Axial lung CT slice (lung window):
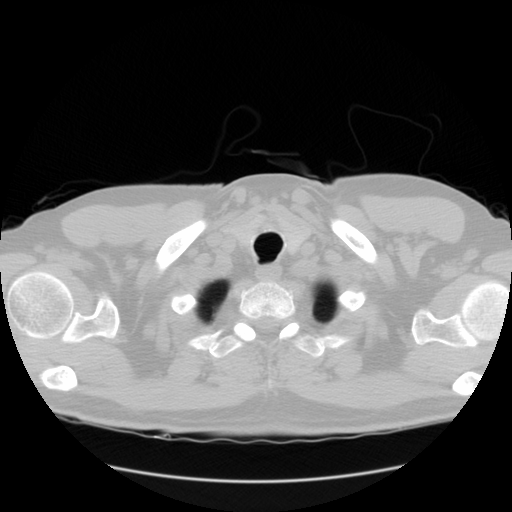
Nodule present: no